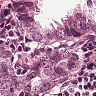
Metastatic tissue present: yes